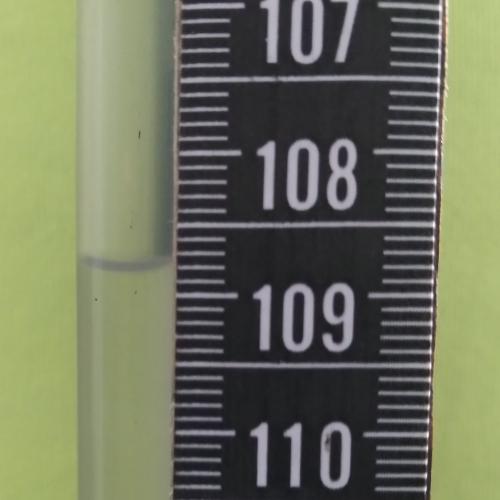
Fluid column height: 108.8 cm